Interaction volume radius: 5 \u00c5
Interaction volume height: 25 \u00c5
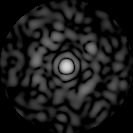
Disorder parameter: 0.842